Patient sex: F
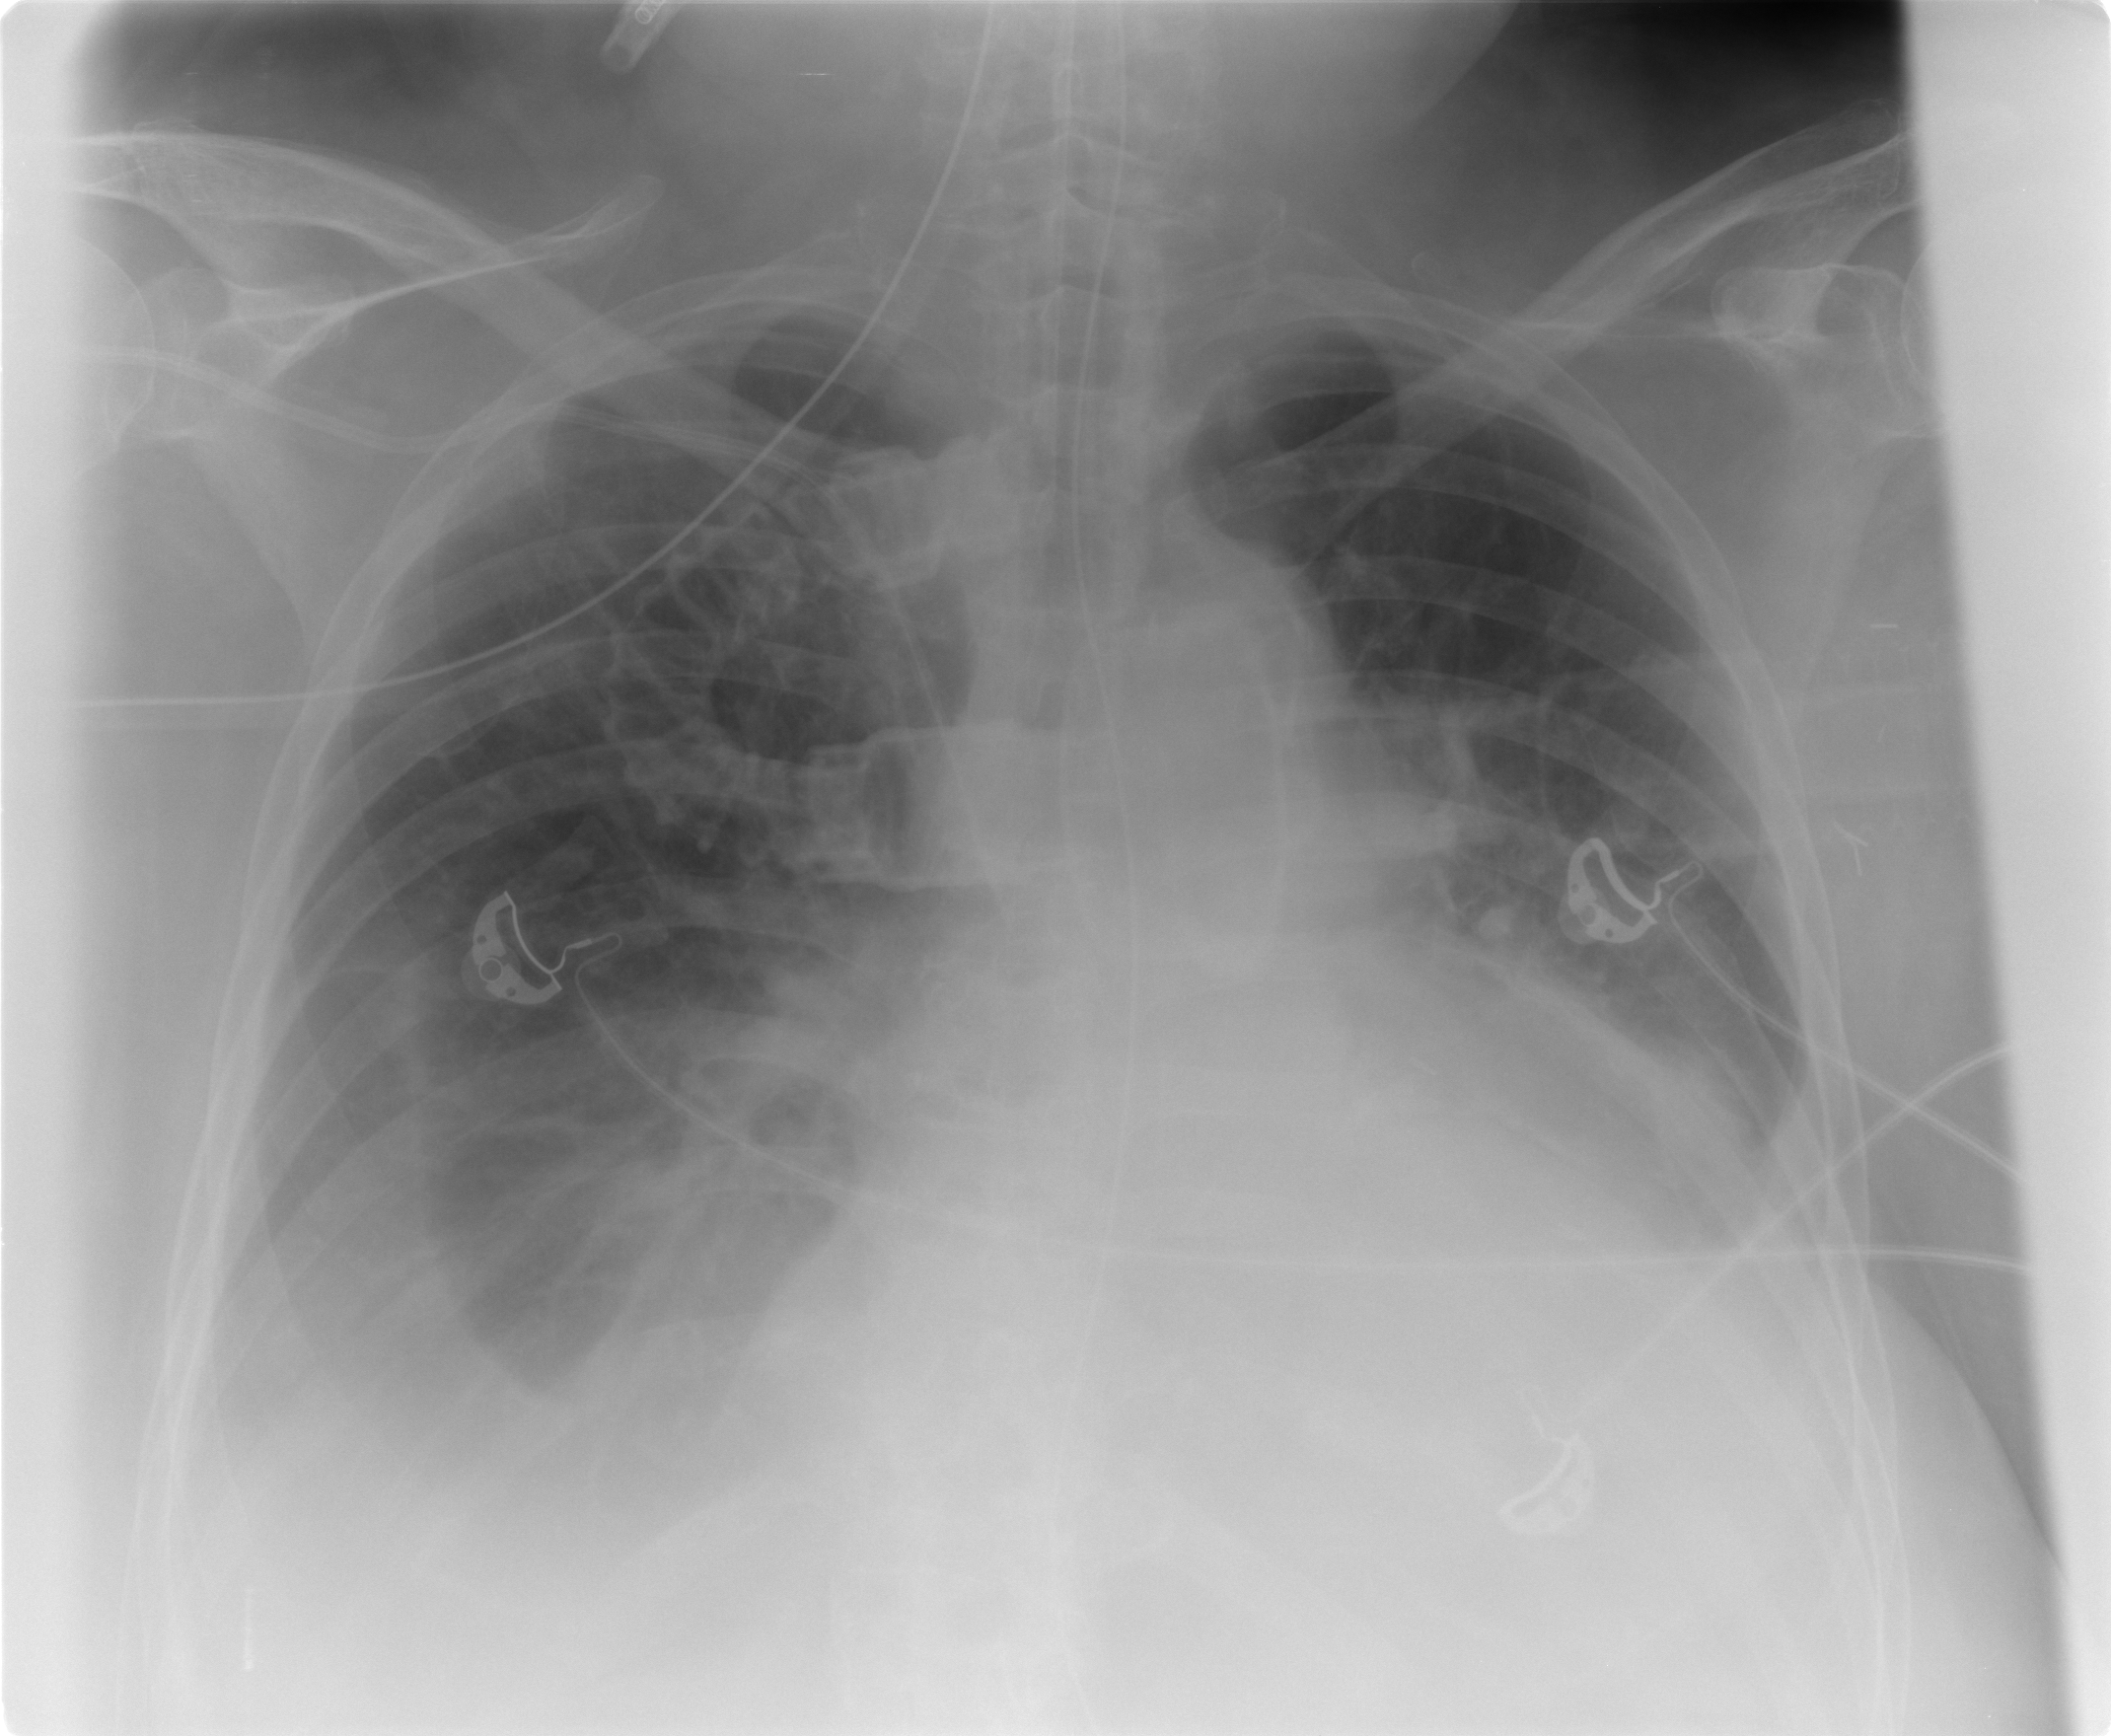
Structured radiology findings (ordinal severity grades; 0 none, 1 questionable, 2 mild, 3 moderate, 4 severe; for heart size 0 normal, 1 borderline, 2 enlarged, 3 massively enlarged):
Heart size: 2
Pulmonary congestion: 2
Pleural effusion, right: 3
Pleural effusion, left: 2
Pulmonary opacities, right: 0
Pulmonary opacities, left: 0
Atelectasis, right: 2
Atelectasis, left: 2